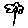
Label: flower